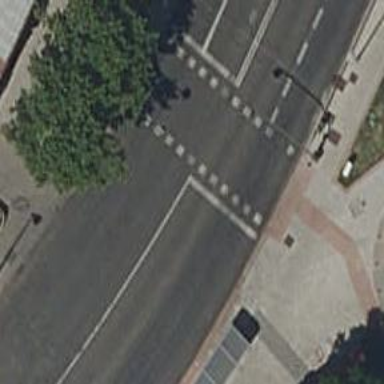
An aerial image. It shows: Crossing with traffic signals.